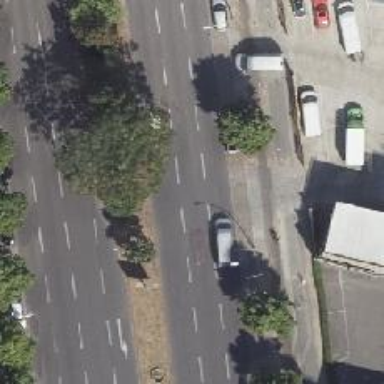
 and parking is available on the right street side with sett surface."